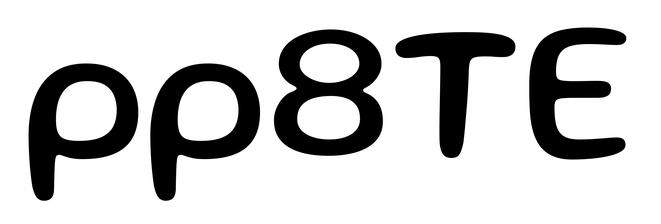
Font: Gluten_Regular